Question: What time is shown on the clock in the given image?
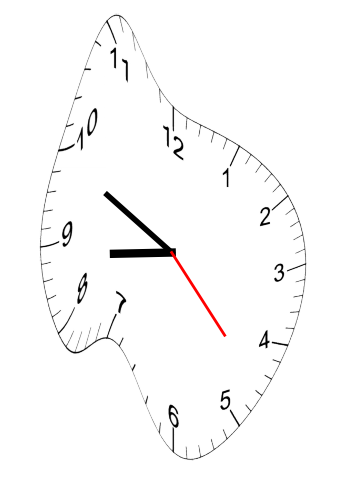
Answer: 08:49:23